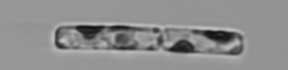
Label: Guinardia_delicatula